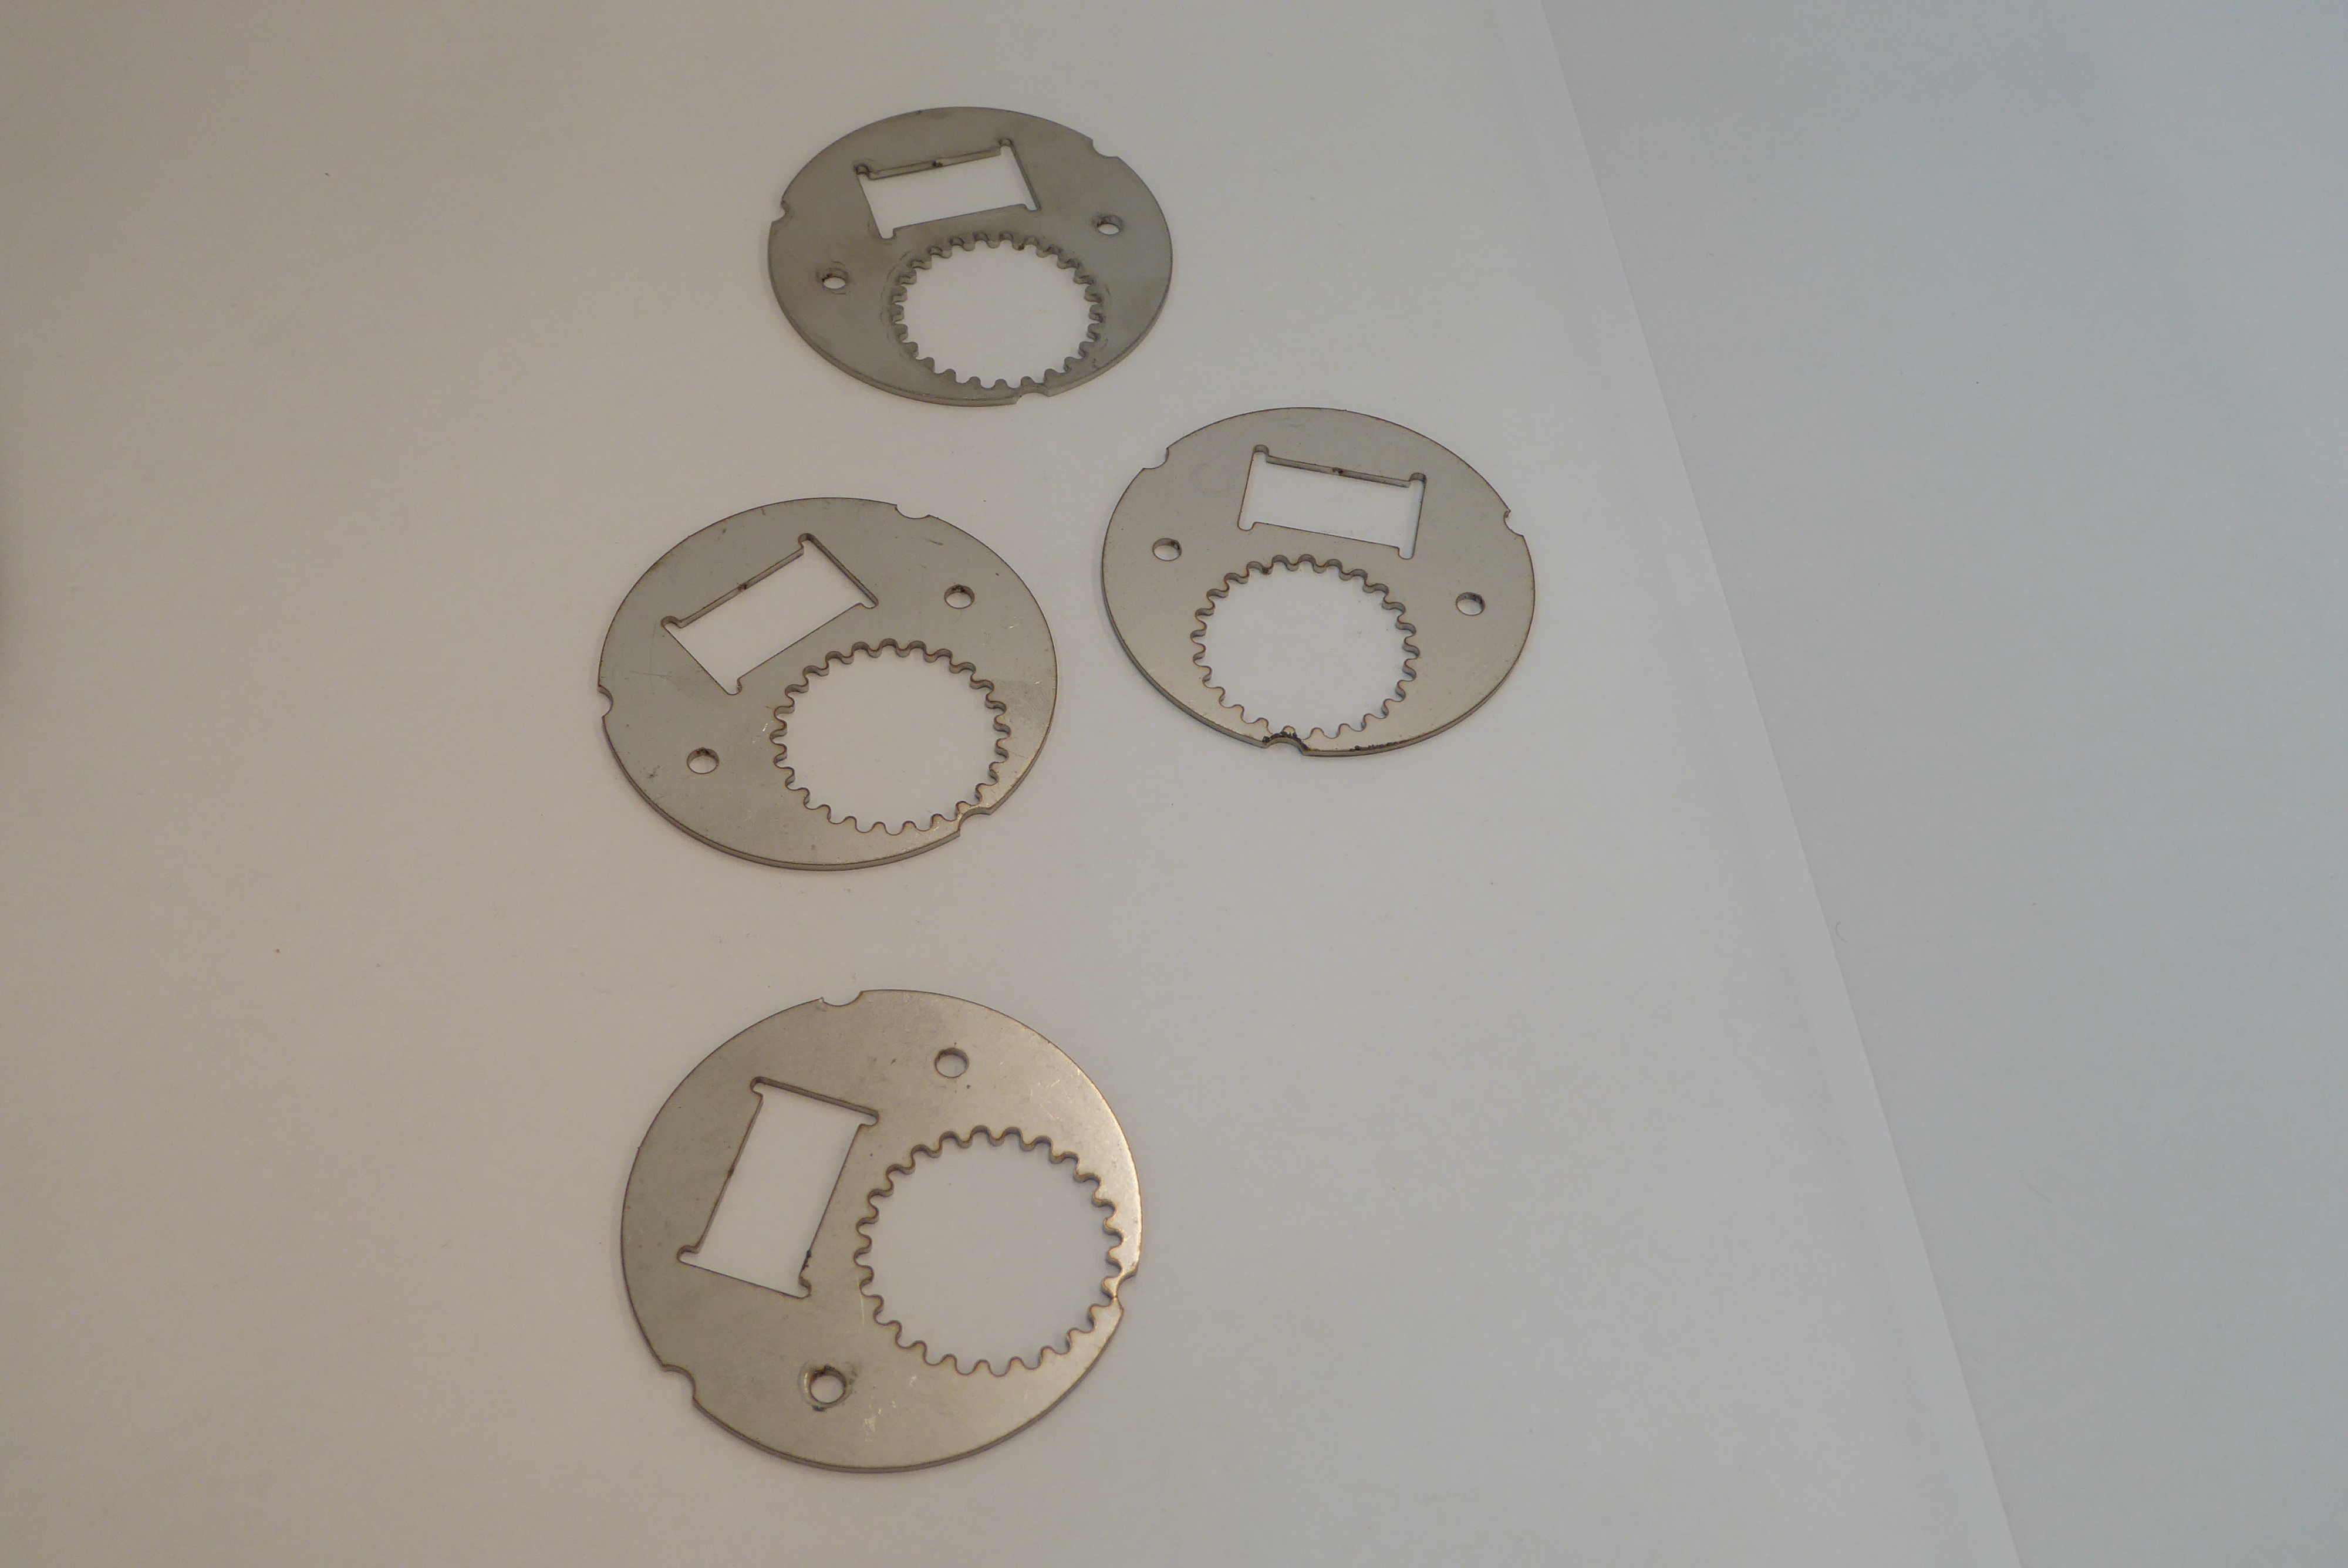
Label: Bottle Opener - Inlay